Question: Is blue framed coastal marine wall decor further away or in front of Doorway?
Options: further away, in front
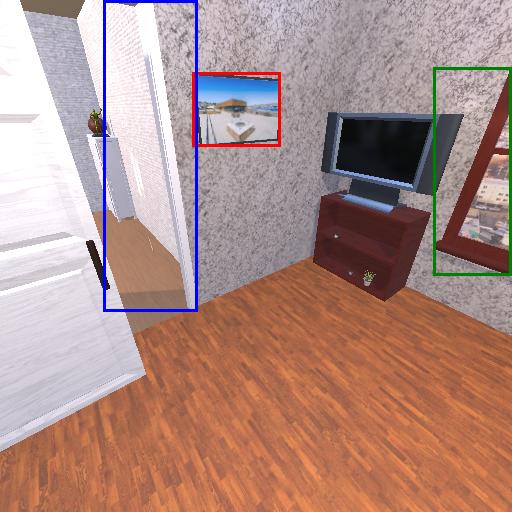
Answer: further away